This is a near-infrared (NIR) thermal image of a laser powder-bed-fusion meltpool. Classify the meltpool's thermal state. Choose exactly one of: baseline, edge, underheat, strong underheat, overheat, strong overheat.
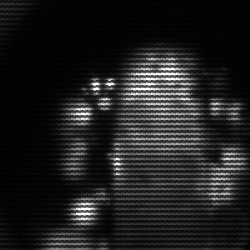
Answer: strong underheat